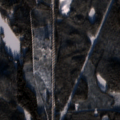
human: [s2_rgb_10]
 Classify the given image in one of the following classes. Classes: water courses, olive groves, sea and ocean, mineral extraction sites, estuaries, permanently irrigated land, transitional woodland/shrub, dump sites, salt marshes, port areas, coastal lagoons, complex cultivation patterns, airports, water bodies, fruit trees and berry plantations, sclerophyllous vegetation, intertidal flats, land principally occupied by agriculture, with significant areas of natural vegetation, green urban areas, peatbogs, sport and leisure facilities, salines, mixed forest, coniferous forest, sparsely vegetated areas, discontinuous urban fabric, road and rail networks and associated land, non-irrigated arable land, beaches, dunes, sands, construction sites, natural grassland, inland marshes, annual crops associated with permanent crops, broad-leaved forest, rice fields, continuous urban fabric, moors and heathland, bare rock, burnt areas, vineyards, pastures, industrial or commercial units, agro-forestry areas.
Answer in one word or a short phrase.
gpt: coniferous forest, transitional woodland/shrub, water bodies